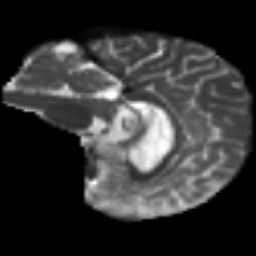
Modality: T2w
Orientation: sagittal
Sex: female
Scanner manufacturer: ge
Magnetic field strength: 3 T
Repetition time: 7 s
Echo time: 0.08 s